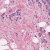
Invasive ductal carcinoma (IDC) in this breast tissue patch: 1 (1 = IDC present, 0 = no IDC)